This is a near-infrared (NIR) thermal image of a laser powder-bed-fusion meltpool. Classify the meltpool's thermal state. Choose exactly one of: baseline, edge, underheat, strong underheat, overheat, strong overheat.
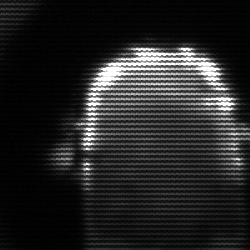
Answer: baseline